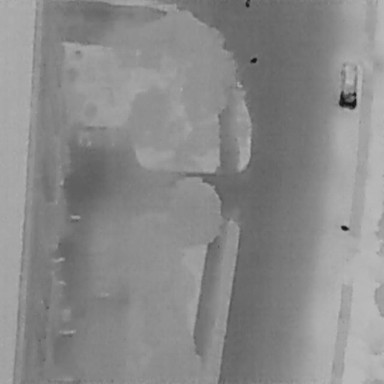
There is a Car in the infrared image.